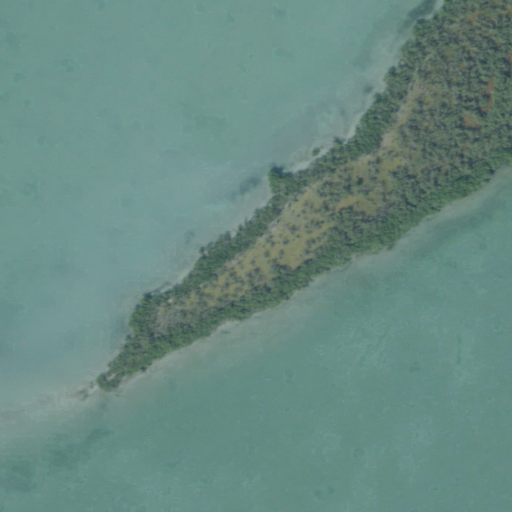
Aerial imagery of island in Florida named Bob Keys containing open water and herbaceous wetlands